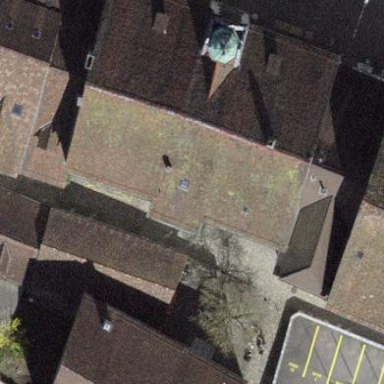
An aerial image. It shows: Government public building with gabled roof covered in roof tiles. The roof orientation is across the structure.